Question: I am facing a problem that option labels are empty while option values are correct when select box is populated by using 'DoctrineModule\Form\Element\ObjectSelect'.
Here is my Entity
'''
namespace Category\Entity;
use Doctrine\ORM\Mapping as ORM;
/**
* A Category entity.
*
* @ORM\Entity
* @ORM\Table(name="categories")
*
* @property int $id
* @property string $name
* @property string $slug
* @property string $status
*
*/
class Category
{
const ACTIVE = 1;
const INACTIVE = 0;
/**
* @ORM\Id
* @ORM\Column(type="integer");
* @ORM\GeneratedValue(strategy="AUTO")
*/
protected $id;
/**
* @ORM\Column(type="string");
*/
protected $name;
/**
* @ORM\Column(type="string");
*/
protected $slug;
/**
* @ORM\Column(type="integer");
*/
protected $status;
/**
* @ORM\OneToMany(targetEntity="CategoryAttributes\Entity\CategoryAttributes", mappedBy="category", orphanRemoval=true)
*/
protected $attributes;
/*
* Constructor
*/
public function __construct() {
$this->status = self::ACTIVE;
}
public function setId($id) {
$this->id = $id;
}
public function getId() {
$this->id;
}
public function setName($name) {
$this->name = $name;
}
public function getName() {
$this->name;
}
public function setSlug($slug) {
$this->slug = $slug;
}
public function getSlug() {
$this->slug;
}
public function setStatus($status) {
$this->status = $status;
}
public function getStatus() {
$this->status;
}
public function getArrayCopy() {
return get_object_vars($this);
}
public function exchangeArray($data) {
$this->id = (isset($data['id'])) ? $data['id'] : null;
$this->name = (isset($data['name'])) ? $data['name'] : null;
$this->slug = (isset($data['slug'])) ? $data['slug'] : null;
$this->status = (isset($data['status'])) ? $data['status'] : null;
}
public function populate($data) {
$this->id = isset($data['id']) ? $data['id'] : $this->id;
$this->name = isset($data['name']) ? $data['name'] : $this->name;
$this->slug = isset($data['slug']) ? $data['slug'] : $this->slug;
$this->status = isset($data['status']) ? $data['status'] : $this->status;
}
}
'''
Here is my Form Class
'''
namespace CategoryAttributes\Form;
use DoctrineModule\Persistence\ObjectManagerAwareInterface;
use Doctrine\Common\Persistence\ObjectManager;
use Zend\Form\Form;
class CategoryAttributesForm extends Form implements ObjectManagerAwareInterface
{
protected $objectManager;
public function __construct(ObjectManager $objectManager) {
$this->setObjectManager($objectManager);
parent::__construct('CategoryAttributes');
$this->add(array(
'name' => 'name',
'attributes' => array(
'type' => 'text',
),
'filters' => array(
array('StringTrim')
),
'options' => array(
'required' => true,
'label' => 'Name',
)
));
$this->add(array(
'name' => 'category',
'type' => 'DoctrineModule\Form\Element\ObjectSelect',
'attributes' => array(
),
'filters' => array(
array('StringTrim')
),
'options' => array(
'required' => true,
'label' => 'Category',
'object_manager' => $this->getObjectManager(),
'target_class' => 'Category\Entity\Category',
'property' => 'name',
'empty_option' => '--- select category ---'
)
));
}
public function setObjectManager(ObjectManager $objectManager) {
$this->objectManager = $objectManager;
return $this;
}
public function getObjectManager() {
return $this->objectManager;
}
}
'''
is this empty dropdown. It sets correct option values but not labels.

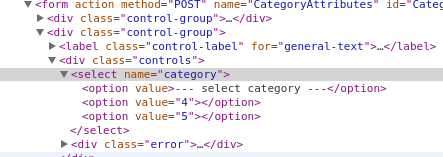
Answer: You are not returning your 'name' property correctly.
'''
public function getName() {
$this->name;
}
'''
Should be
'''
public function getName() {
return $this->name;
}
'''
You will also need to apply this fix to the other fields too.